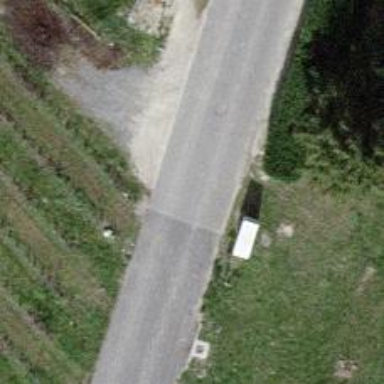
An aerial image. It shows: Tertiary road with asphalt surface.